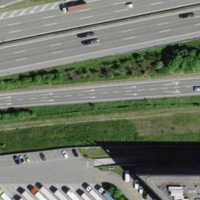
EUNIS habitat code: 57
Species observed at this site:
Pica pica